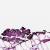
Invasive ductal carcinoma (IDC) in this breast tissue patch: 0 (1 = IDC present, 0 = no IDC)